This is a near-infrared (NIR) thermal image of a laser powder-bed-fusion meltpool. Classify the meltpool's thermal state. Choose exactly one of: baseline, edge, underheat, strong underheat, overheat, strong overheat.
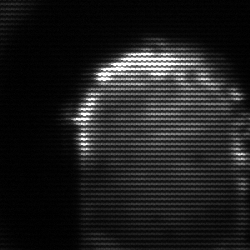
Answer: baseline